Field crop: maize
Growth stage: 2
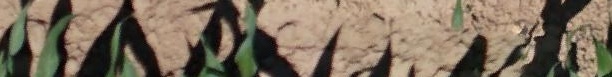
Species: maize